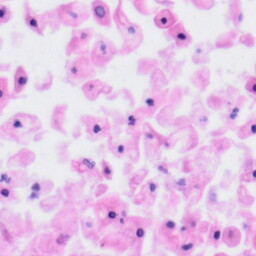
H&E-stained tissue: Tonsil